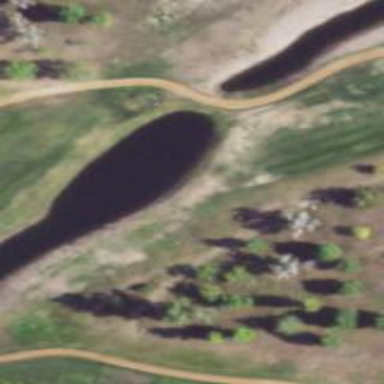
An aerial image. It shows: Picturesque scene of golf course with lateral water hazard.